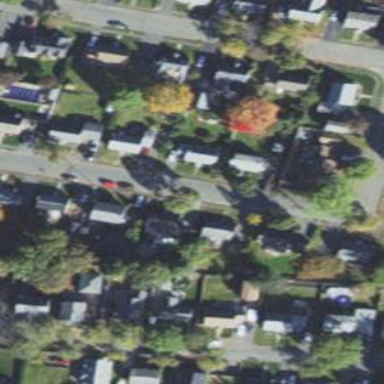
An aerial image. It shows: Residential road.